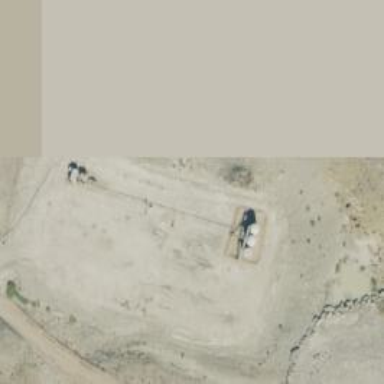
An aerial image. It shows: Petroleum well that is man-made.